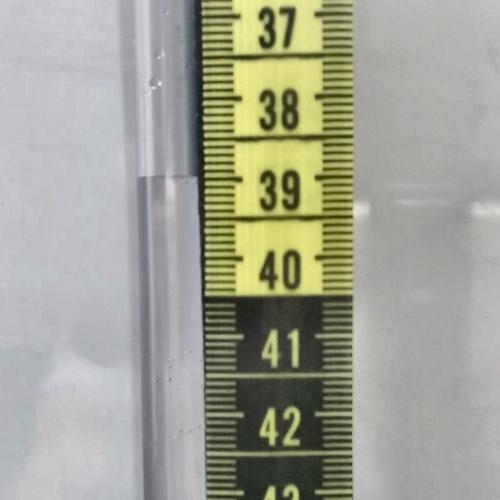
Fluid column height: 39.0 cm